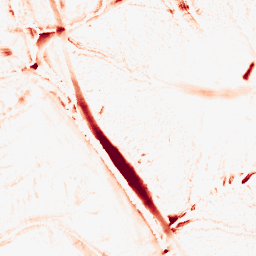
Category: morphological
Decomposition family: morphological
Decomposition parameters: operation: opening
size: 10
Upsampling method: sinc_hamming
Upsampling parameters: scale: 4
kernel_size: 8
Upsampling scale: 4